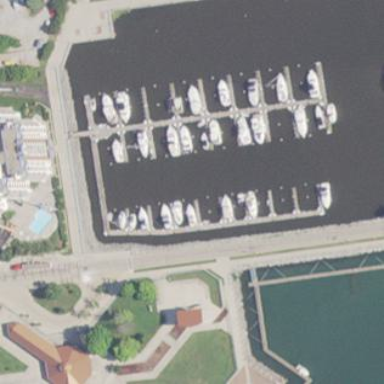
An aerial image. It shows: Marina area for leisure land.